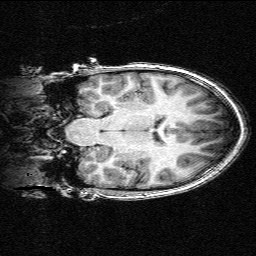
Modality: T1w
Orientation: coronal
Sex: male
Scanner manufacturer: siemens
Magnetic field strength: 3 T
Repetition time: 2.3 s
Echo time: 0.00336 s